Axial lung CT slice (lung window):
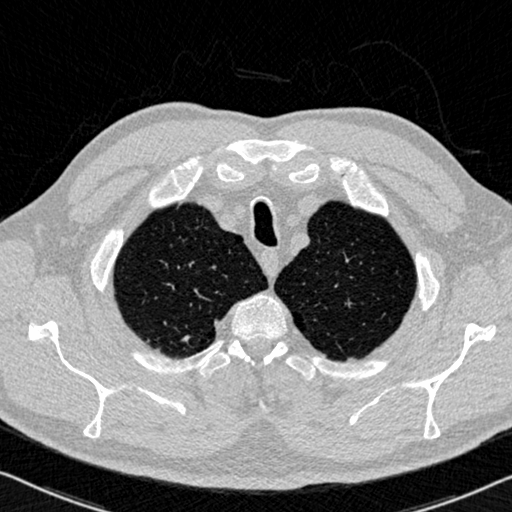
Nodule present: yes
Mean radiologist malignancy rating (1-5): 2